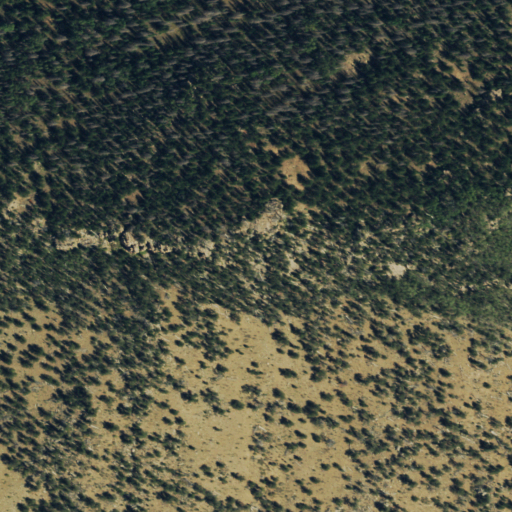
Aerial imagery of mountain in Colorado named Jack Hall Mountain containing evergreen forest, shrub, and deciduous forest